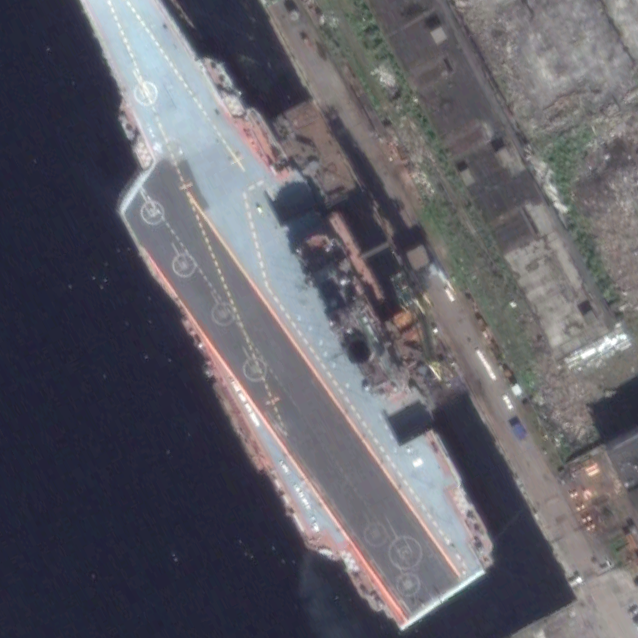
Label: Kuznetsov-class_aircraft_carrier